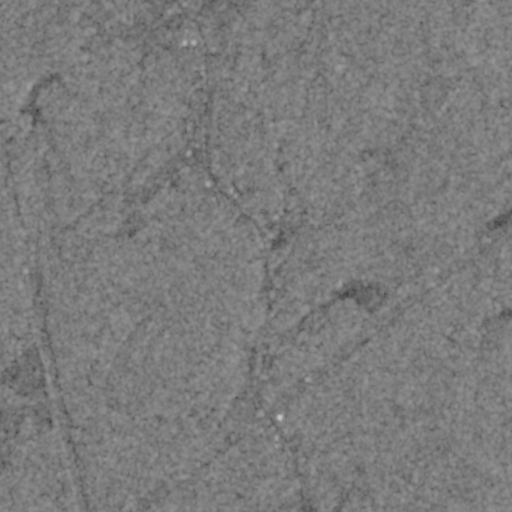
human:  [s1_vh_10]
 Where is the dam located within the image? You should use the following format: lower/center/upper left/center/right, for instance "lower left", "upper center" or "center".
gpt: The dam is located in the center left of the image.
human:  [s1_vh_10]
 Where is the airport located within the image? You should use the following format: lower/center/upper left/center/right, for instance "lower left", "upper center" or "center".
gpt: There is no airport in the image.

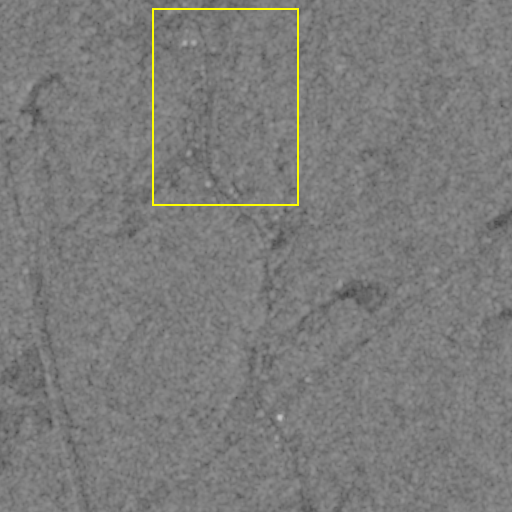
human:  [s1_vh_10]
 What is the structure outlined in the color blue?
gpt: There is no blue outline.
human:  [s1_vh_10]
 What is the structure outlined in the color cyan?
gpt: There is no structure outlined in cyan.